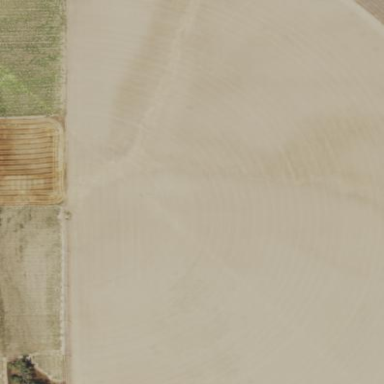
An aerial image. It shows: Farmland with pivot irrigation system.